Field crop: tomato
Growth stage: 1
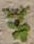
Species: portulaca